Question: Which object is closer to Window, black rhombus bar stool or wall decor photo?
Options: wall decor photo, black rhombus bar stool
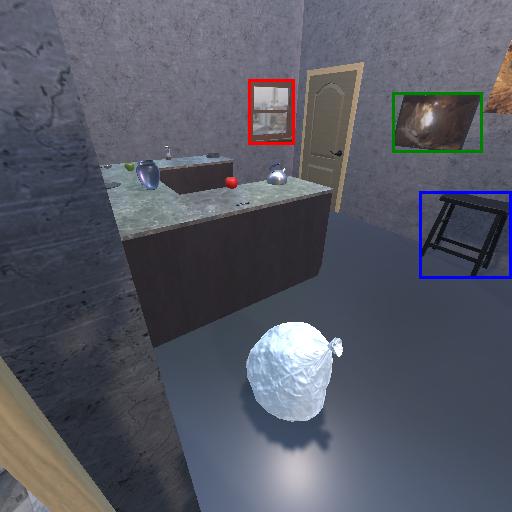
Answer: wall decor photo